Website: home-depot
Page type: customer-info-address
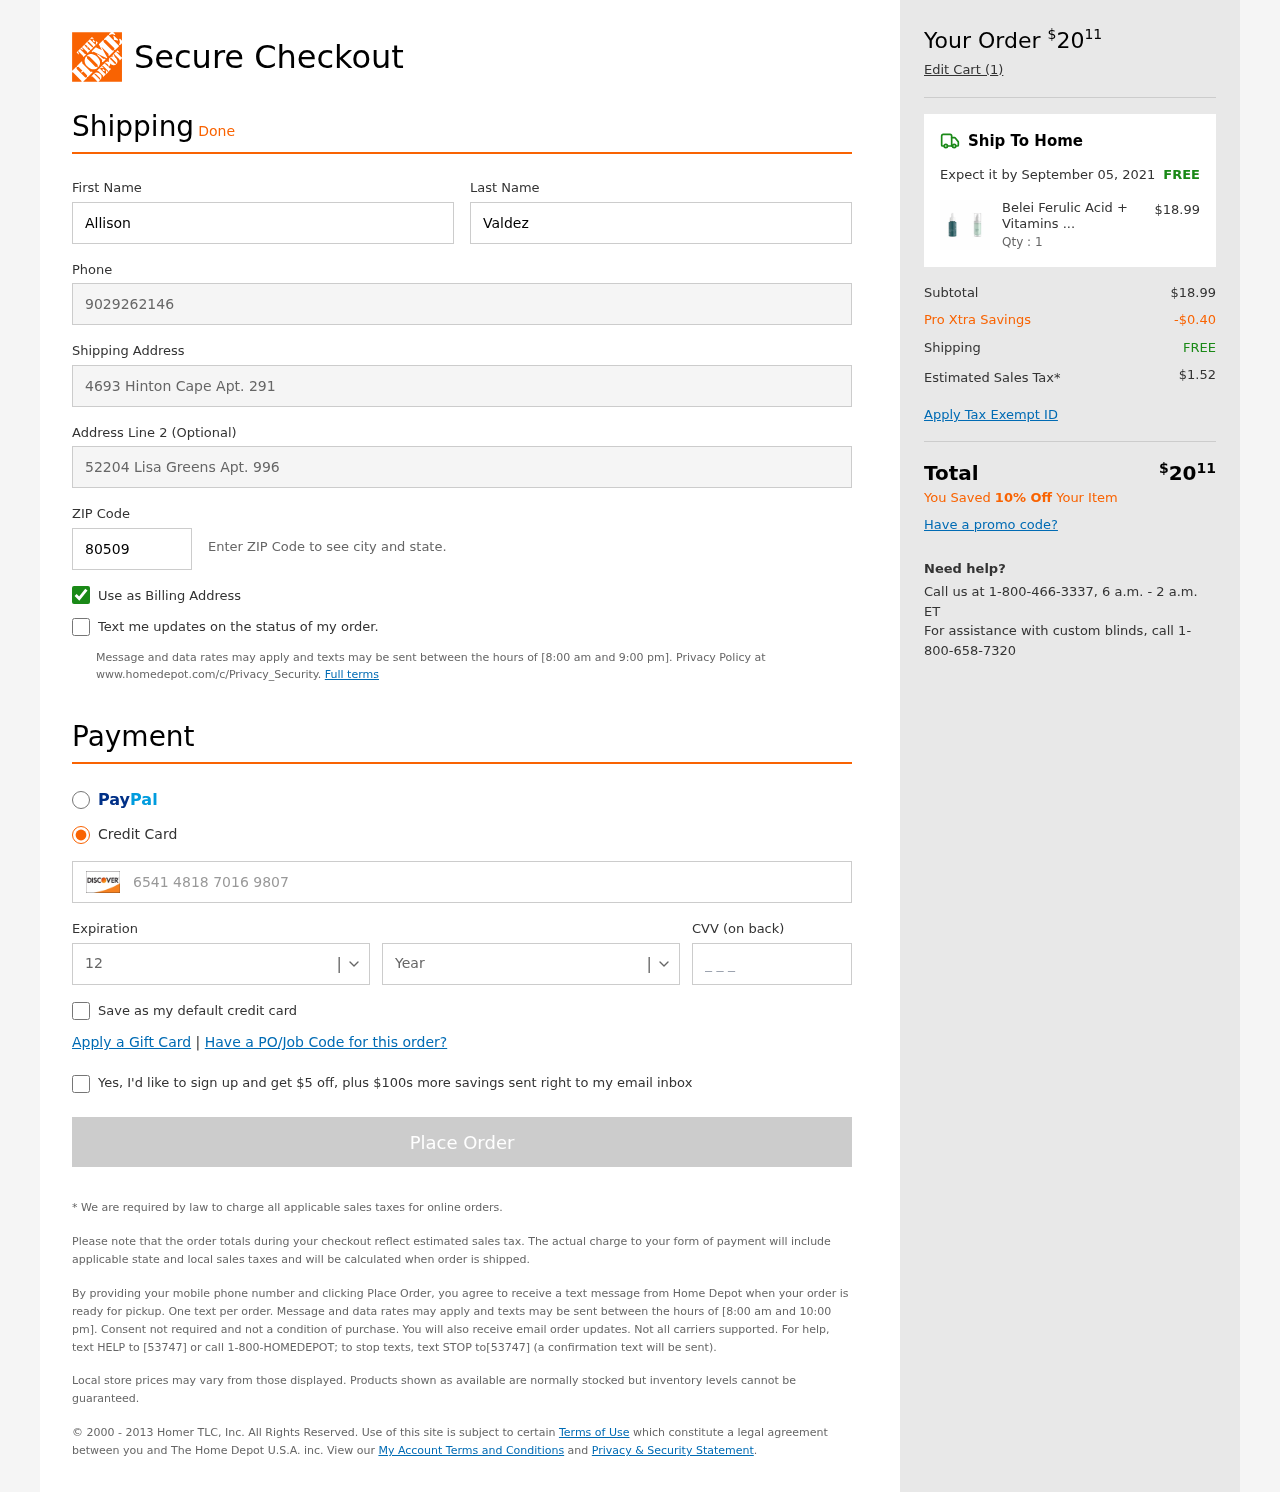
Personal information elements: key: PII_CARD_CVV
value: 267
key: PII_CARD_EXPIRY_MONTH
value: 12
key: PII_CARD_EXPIRY_YEAR
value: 29
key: PII_CARD_NUMBER
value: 6541 4818 7016 9807
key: PII_FIRSTNAME
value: Allison
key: PII_LASTNAME
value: Valdez
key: PII_PHONE
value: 9029262146
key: PII_POSTCODE
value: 80509
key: PII_STREET
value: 4693 Hinton Cape Apt. 291
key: PII_STREET2
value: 52204 Lisa Greens Apt. 996
Product elements: key: PRODUCT1_NAME
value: Belei Ferulic Acid + Vitamins C and E Serum, Fragrance Free, Paraben Free, 1 Fluid Ounce (30 mL) & H
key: PRODUCT1_PRICE
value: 18.99
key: PRODUCT1_QUANTITY
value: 1
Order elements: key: ORDER_TOTAL
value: $2011
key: ORDER_NUM_ITEMS
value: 1
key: ORDER_DELIVERY_DATE
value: September 05, 2021
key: ORDER_SHIPPING_COST
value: FREE
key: ORDER_SUBTOTAL
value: $18.99
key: ORDER_DISCOUNT
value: -$0.40
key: ORDER_SHIPPING_COST2
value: FREE
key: ORDER_TAX
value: $1.52
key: ORDER_TOTAL2
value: $2011
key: ORDER_SAVINGS_MESSAGE
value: You Saved 10% Off Your Item